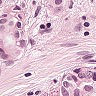
Metastatic tissue present: yes